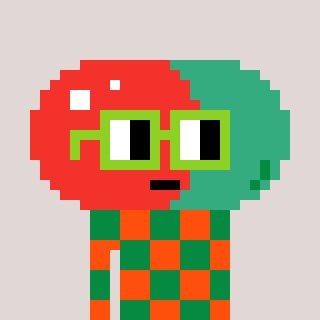
a pixel art character with square light green glasses, a pill-shaped head and a orange-colored body on a warm background